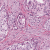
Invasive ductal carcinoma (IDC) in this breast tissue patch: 1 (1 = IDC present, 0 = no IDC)